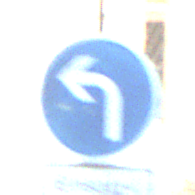
Verkehrszeichen: VorgeschriebeneFahrtrichtungLinks
Zusatzzeichen unten: BesondereFahrzeugeUndTransportgueter3
Umgebung: Outdoor, Urban
Tageszeit: MorningAfternoon
Wetter: PartlyCloudy
Licht: Natural
Jahreszeit: NotSpecified
Kontrast: LowContrast